Field crop: maize
Growth stage: 2
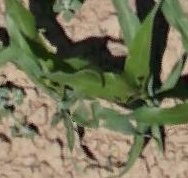
Species: maize